Field crop: maize
Growth stage: 2
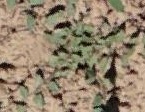
Species: convolvulus